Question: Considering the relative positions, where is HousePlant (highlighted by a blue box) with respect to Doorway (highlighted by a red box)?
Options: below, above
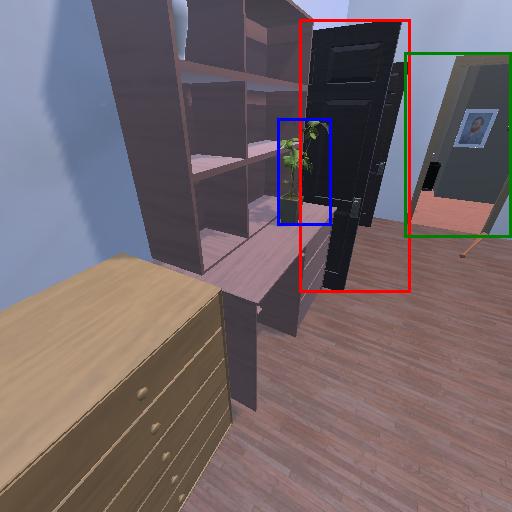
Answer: below